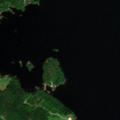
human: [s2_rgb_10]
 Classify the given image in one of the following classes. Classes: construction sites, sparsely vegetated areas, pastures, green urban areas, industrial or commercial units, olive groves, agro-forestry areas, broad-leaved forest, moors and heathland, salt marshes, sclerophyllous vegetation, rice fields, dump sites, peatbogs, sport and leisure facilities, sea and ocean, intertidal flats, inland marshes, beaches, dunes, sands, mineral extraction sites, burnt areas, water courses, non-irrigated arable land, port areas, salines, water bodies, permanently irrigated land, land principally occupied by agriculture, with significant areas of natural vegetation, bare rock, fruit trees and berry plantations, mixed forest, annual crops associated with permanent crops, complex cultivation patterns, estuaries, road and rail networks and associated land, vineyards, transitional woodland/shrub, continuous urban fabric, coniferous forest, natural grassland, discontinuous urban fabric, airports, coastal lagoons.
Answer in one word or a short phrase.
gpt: coniferous forest, mixed forest, water bodies